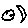
Label: moon